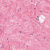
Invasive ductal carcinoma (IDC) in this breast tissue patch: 0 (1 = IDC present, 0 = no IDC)